Question: I have a nouislider component with two handles. The handles represent start and end dates, using timestamps as values.
Everything works as expected. I would just like to add a feature where moving the handles will scale the slider by changing the range.
Here's what my slider looks like.

I would like to have it so that, for instance, moving the left handle closer to the right will increase the lower range so that the area between the two handles is a greater percentage of the entire space. Kind of like a zooming effect.
I know how to update the range when I need to, I'm just wondering if there is some existing formula or general method of calculating such a thing, where the position of the handles will dictate the range; perhaps something using the distance between the left handle and the min range, and vice versa.
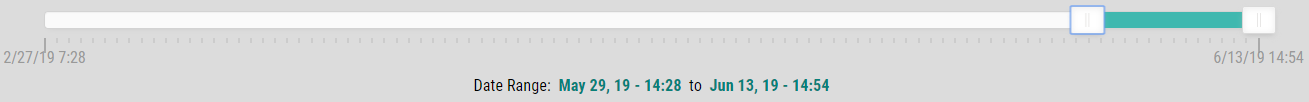
Answer: One possible way would be to define the lower and upper bounds such that the handles will always be at fixed percentages of the total range. E.g.:
'''
lh, rh := left handle and right handle values
lower, upper := lower and upper bounds of the range
tl, tr := percentages of left and right handles:
'''
Then you want to solve the linear system
'''
lh = (1 - tl) * lower + tl * upper
rh = (1 - tr) * lower + tr * upper
'''
The solution of that is:
'''
lower = (lh * tr - rh * tl) / (tr - tl)
upper = (rh - lh + lh * tr - rh * tl) / (tr - tl)
'''
If you want to use 'tl = 0.25' and 'tr = 0.75', you would get:
'''
lower = 1.5 * lh - 0.5 * rh
upper = 1.5 * rh - 0.5 * lh
'''
You can then clamp the range to your min and max values.